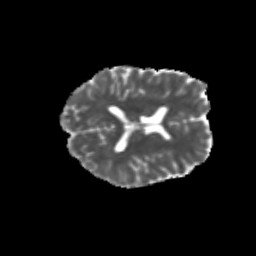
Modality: MD
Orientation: axial
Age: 25
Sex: female
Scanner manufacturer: siemens
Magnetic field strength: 3 T
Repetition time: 3.5 s
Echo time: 0.113 s